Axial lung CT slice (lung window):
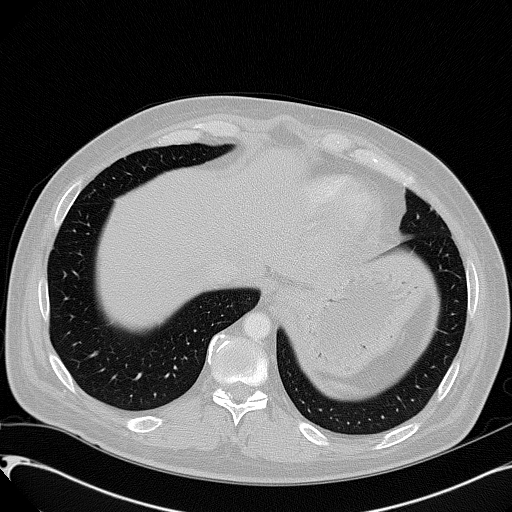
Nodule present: no